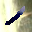
Label: 1